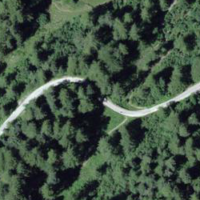
EUNIS habitat code: 43
Species observed at this site:
Saxifraga rotundifolia
Achillea macrophylla